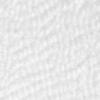
Label: no_change